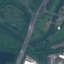
Land use / land cover class: Highway